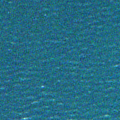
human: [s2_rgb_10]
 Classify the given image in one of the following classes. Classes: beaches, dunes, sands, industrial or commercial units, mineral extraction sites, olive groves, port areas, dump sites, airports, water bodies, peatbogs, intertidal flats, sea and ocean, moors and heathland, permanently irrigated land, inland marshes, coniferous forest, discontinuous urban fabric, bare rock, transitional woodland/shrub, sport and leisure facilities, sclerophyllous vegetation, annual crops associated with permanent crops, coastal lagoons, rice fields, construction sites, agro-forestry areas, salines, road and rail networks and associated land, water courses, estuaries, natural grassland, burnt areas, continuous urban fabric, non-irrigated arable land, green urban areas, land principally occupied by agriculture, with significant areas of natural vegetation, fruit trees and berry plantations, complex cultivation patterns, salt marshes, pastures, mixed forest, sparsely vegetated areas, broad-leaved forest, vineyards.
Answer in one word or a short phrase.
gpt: sea and ocean